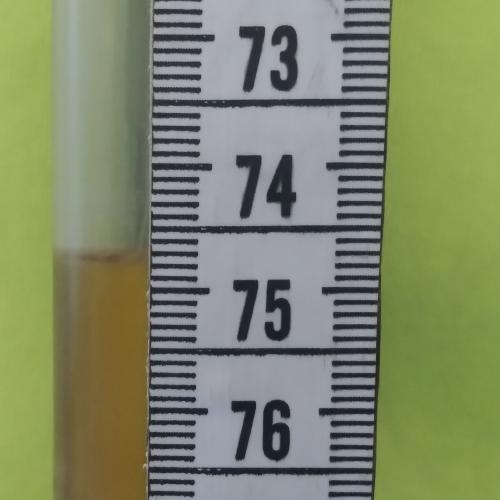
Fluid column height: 74.7 cm